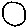
Label: circle